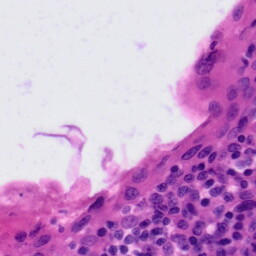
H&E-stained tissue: Tonsil